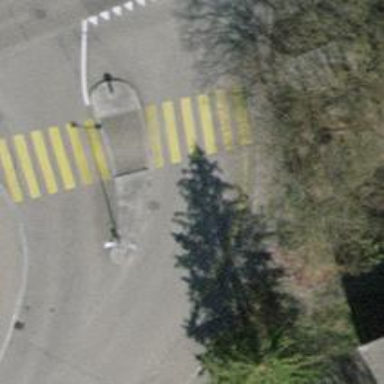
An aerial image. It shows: Uncontrolled pedestrian crossing with zebra crossing reference and central island. The crossing is equipped with traffic calming table.